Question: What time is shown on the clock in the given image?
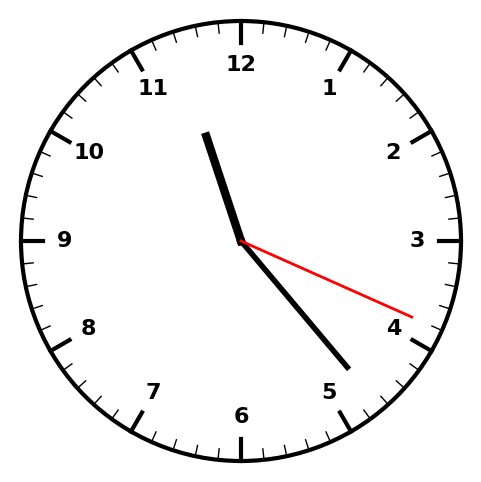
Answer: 11:23:19